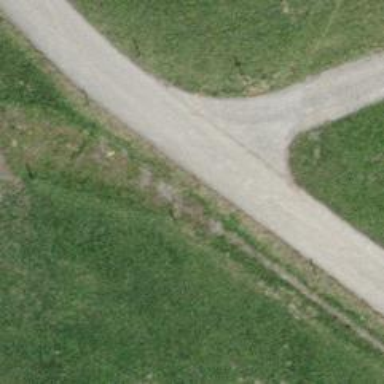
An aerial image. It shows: Unclassified asphalt road with smooth grade1 track type and no sidewalk.